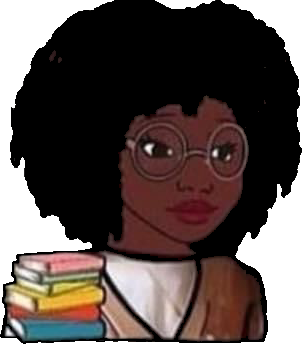
Label: 5_Blackjak